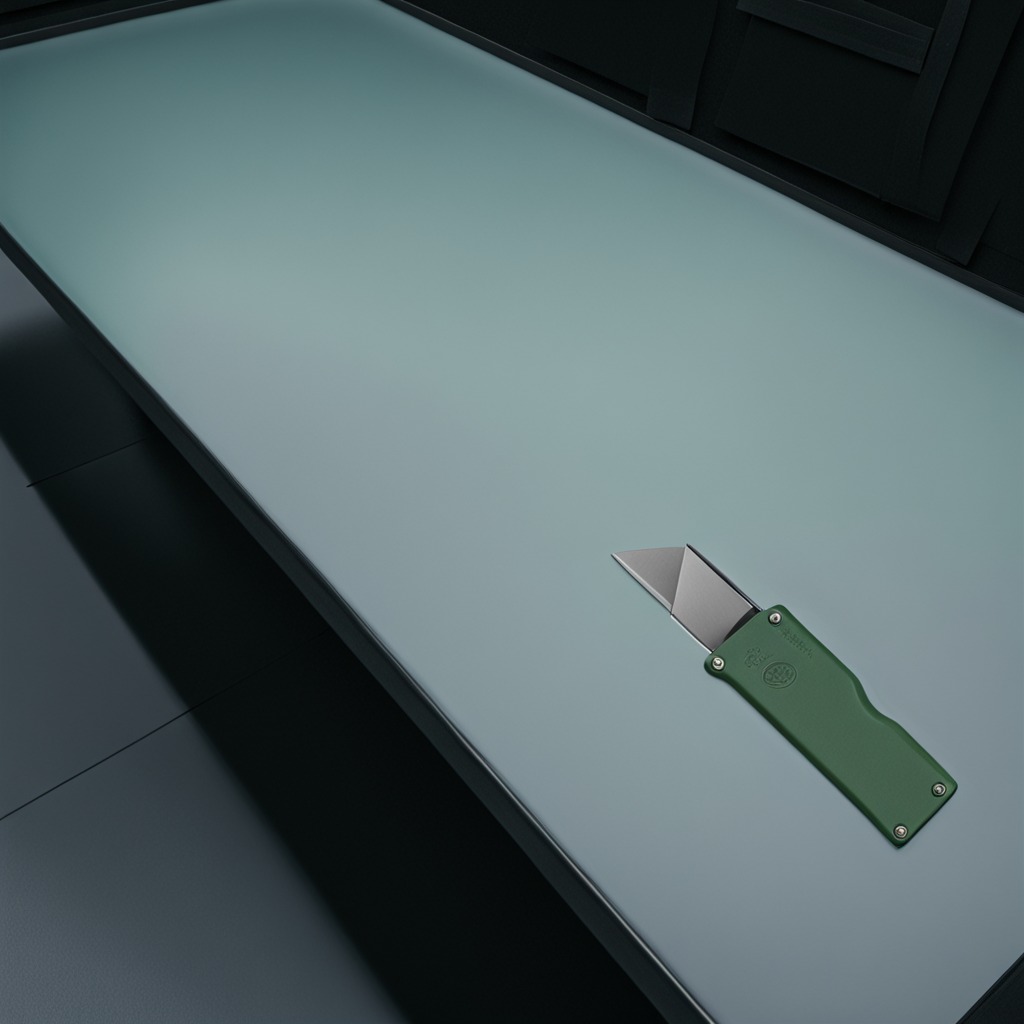
A utility knife is lying on the table in a railway signal maintenance room.